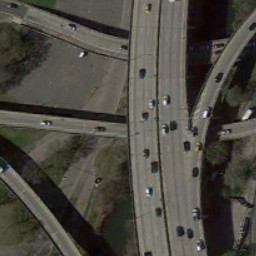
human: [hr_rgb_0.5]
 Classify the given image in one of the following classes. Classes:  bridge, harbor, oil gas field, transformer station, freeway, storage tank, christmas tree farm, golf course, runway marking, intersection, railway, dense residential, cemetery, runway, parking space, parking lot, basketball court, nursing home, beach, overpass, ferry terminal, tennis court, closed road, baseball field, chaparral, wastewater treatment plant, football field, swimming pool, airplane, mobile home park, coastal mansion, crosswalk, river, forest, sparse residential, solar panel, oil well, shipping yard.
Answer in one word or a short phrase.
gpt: overpass